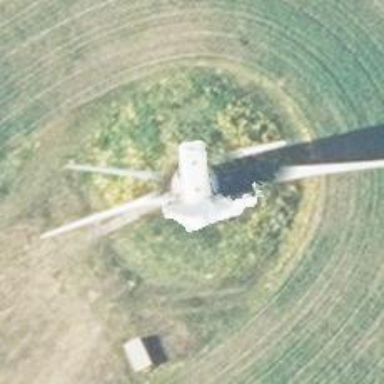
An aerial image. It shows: Wind generator powered by horizontal axis wind turbine.